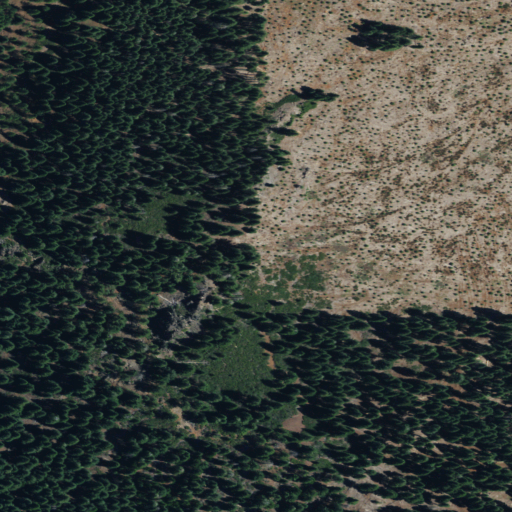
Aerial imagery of mountain in California named Mud Creek Butte containing evergreen forest, shrub, and grassland